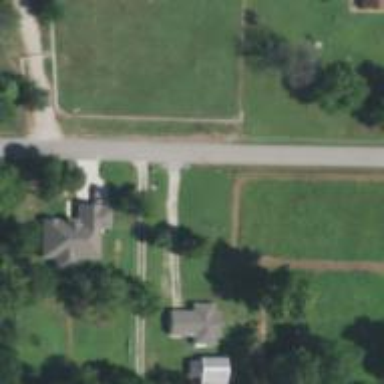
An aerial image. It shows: Driveway.